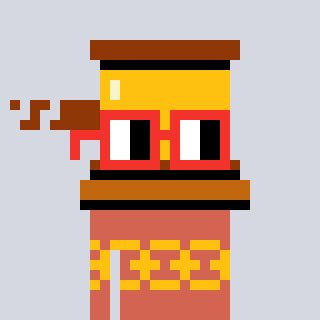
a pixel art character with square red glasses, a gavel-shaped head and a peachy-colored body on a cool background